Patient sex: F
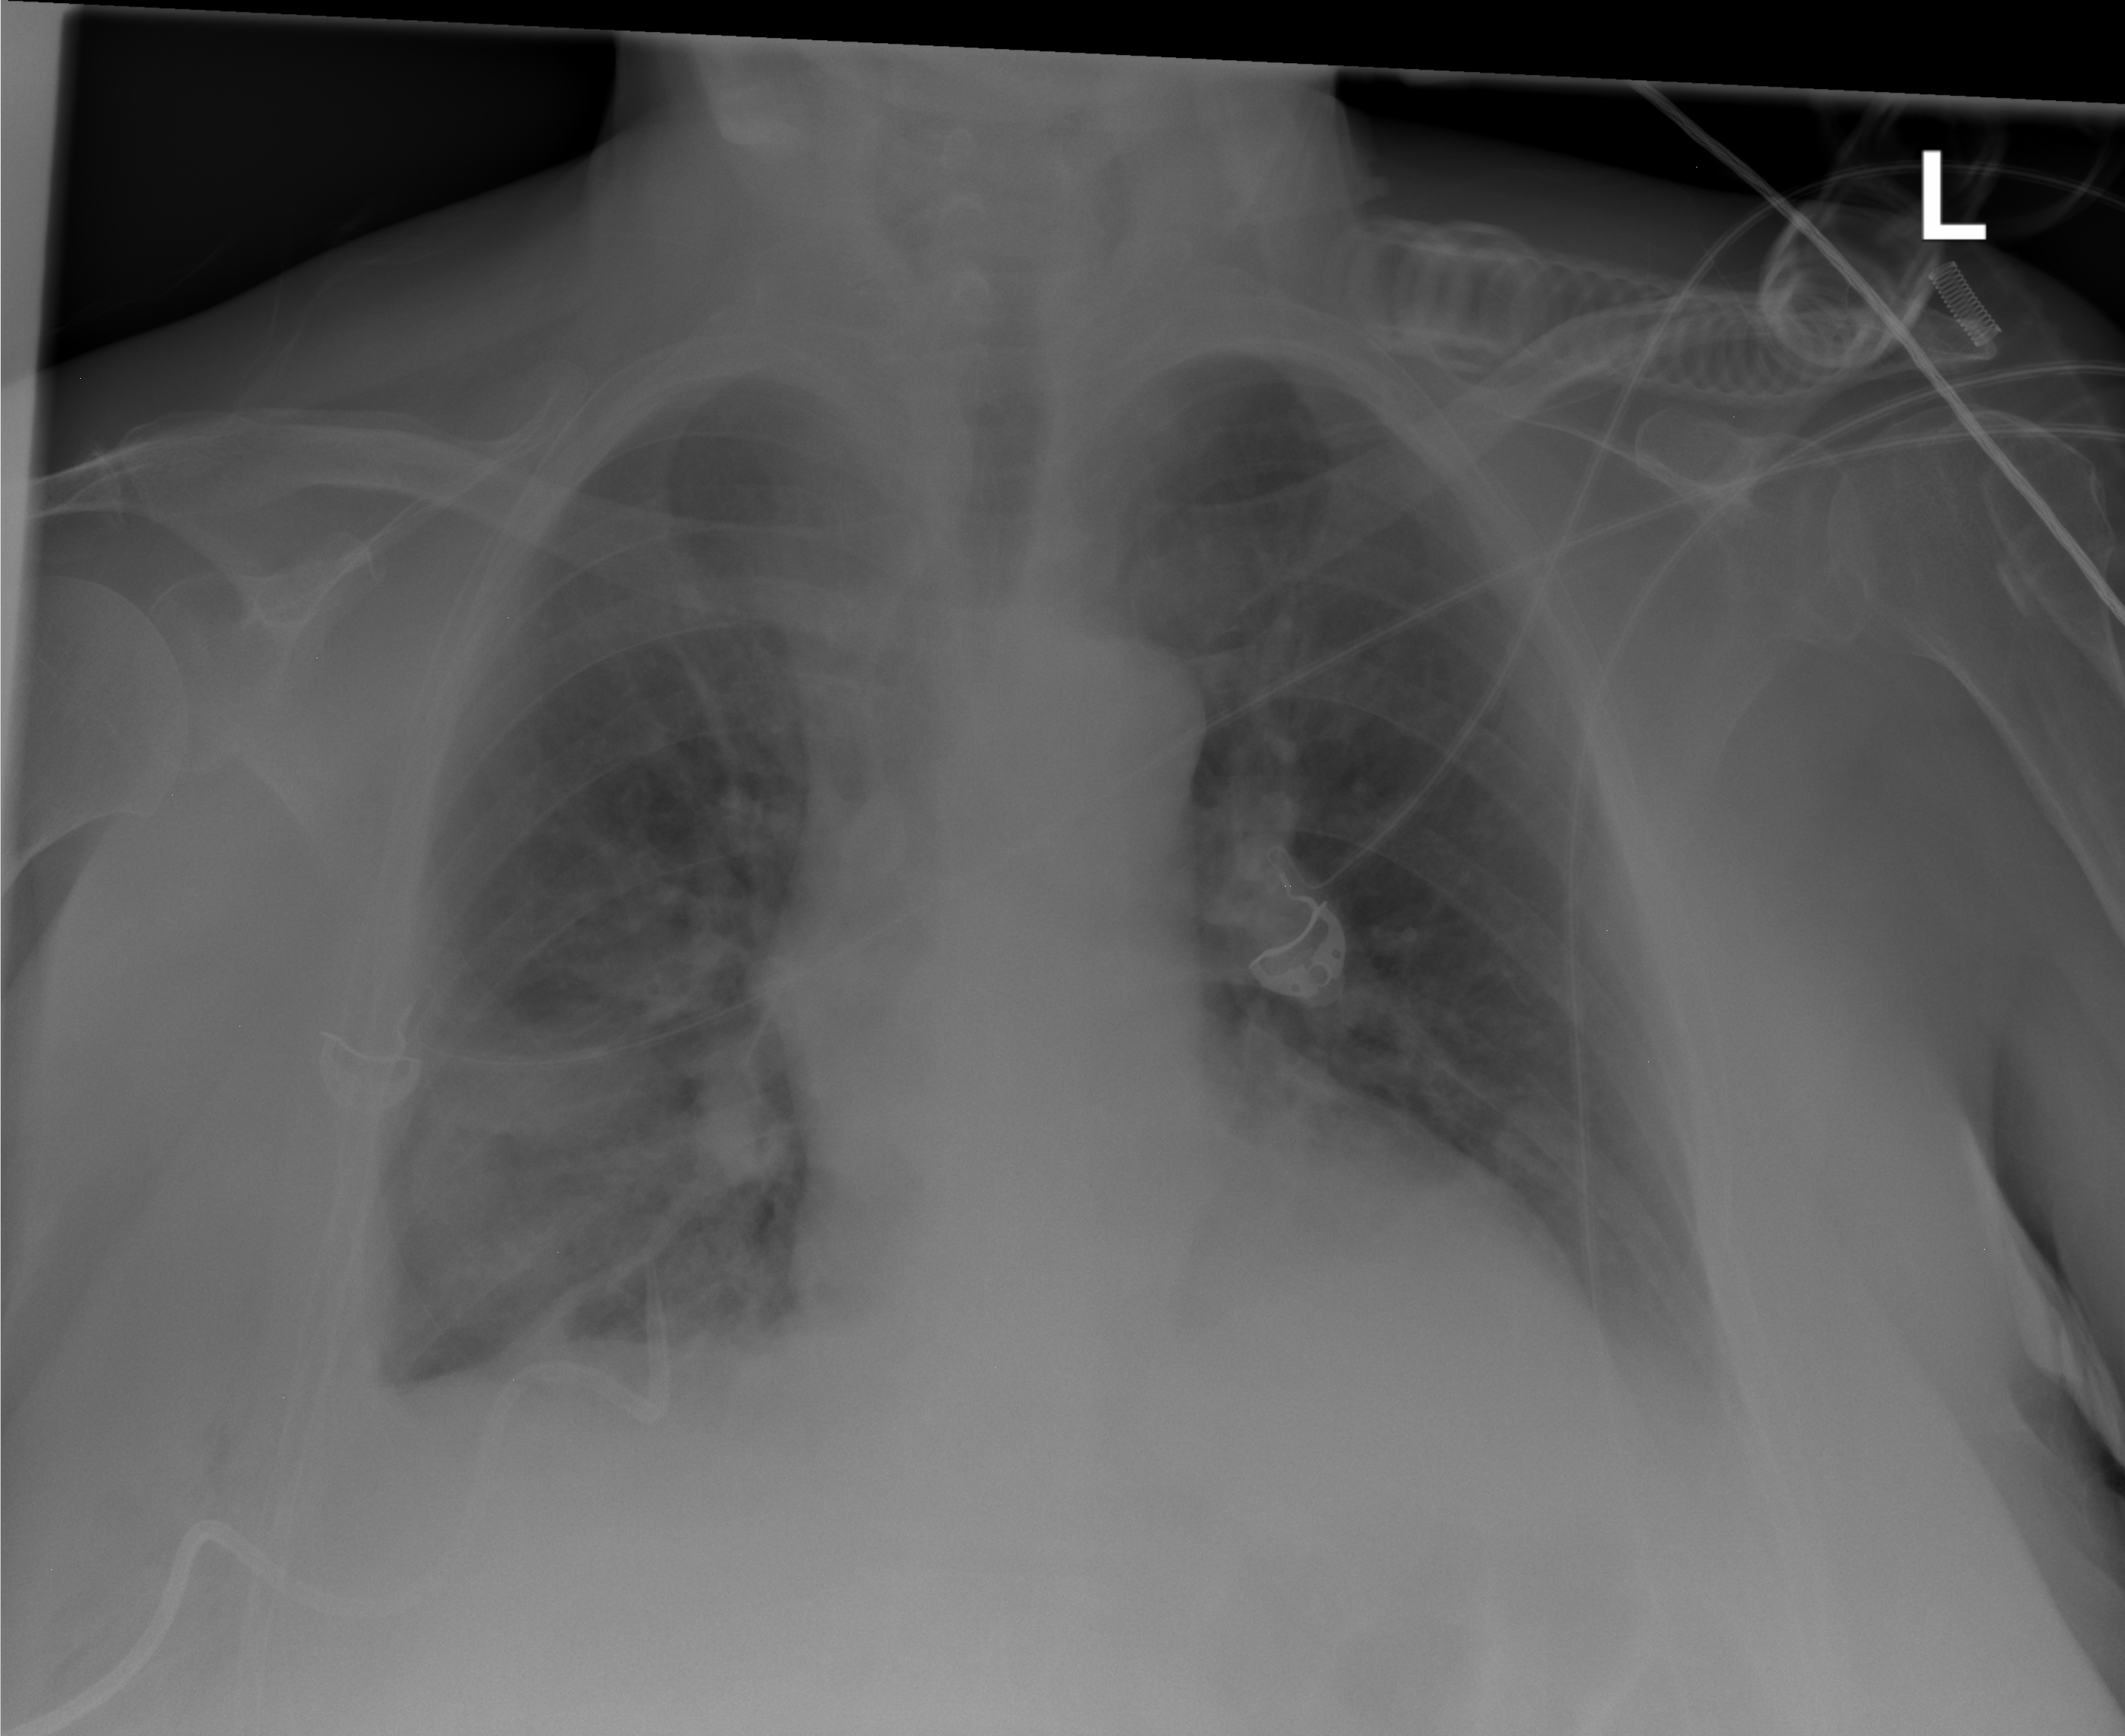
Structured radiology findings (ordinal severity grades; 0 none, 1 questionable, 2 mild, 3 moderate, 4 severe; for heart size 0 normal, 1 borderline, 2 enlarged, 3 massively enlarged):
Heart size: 1
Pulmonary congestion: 0
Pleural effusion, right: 1
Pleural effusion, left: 2
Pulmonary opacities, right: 2
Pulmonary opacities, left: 0
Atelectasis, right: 2
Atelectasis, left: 2